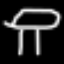
Label: mushroom